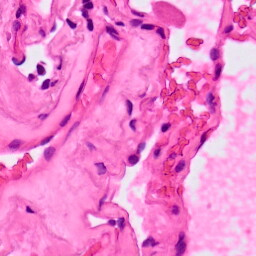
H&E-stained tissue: Lung